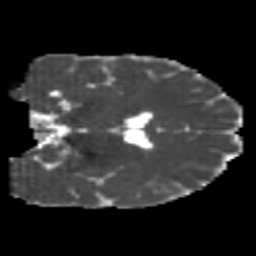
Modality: MD
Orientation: coronal
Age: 21
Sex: male
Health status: healthy
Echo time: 0.074 s